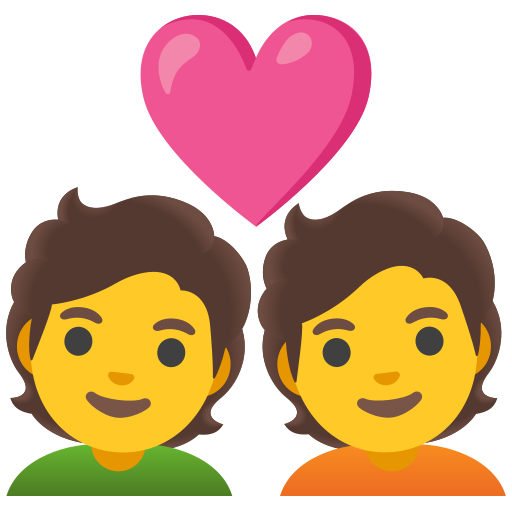
Emoji: 💑